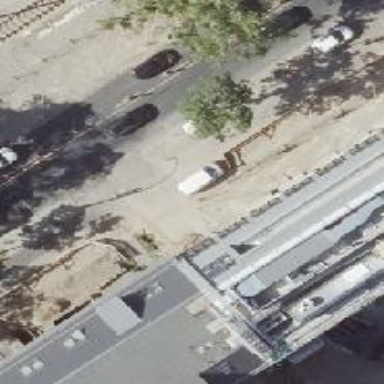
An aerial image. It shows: Parking entrance.